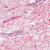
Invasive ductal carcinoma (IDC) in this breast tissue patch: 0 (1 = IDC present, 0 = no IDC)